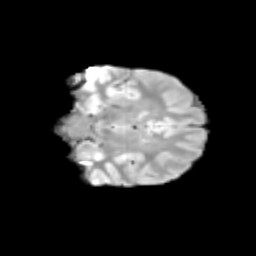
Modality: T2w
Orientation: coronal
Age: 11
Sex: female
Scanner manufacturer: siemens
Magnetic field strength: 3 T
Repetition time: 3.8 s
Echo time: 0.07 s